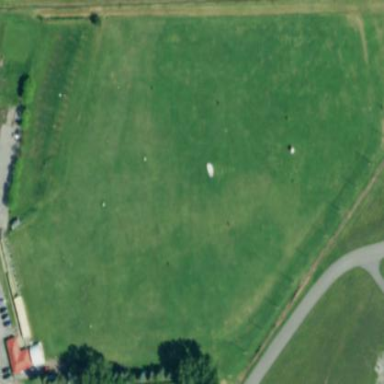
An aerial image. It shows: Golf course with driving range.